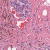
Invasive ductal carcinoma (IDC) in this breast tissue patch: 1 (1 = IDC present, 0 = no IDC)